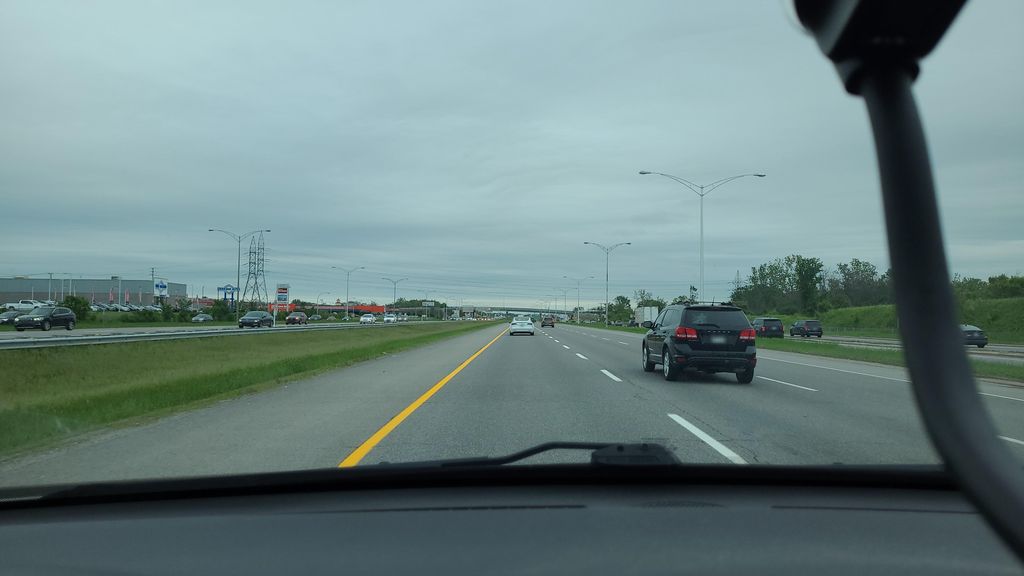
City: montreal